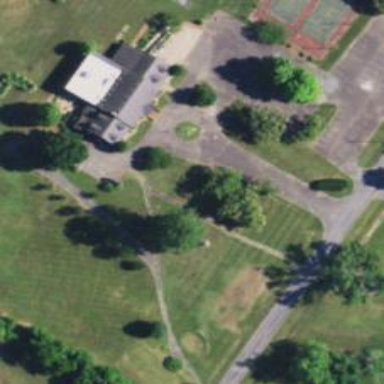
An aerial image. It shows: Path for golf carts.